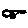
Label: hexagon